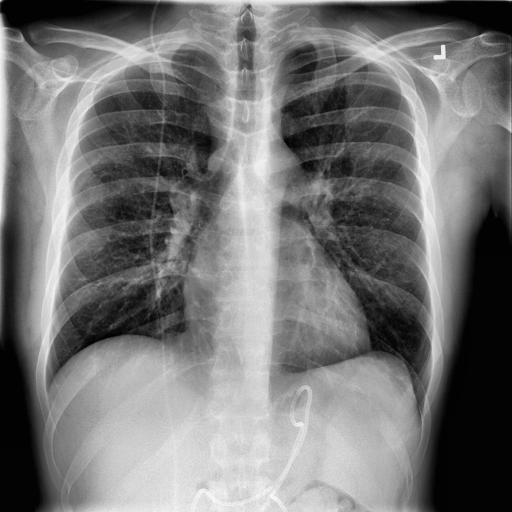
Finding: NORMAL